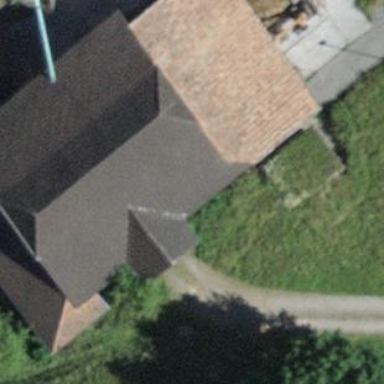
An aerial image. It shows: Barn.